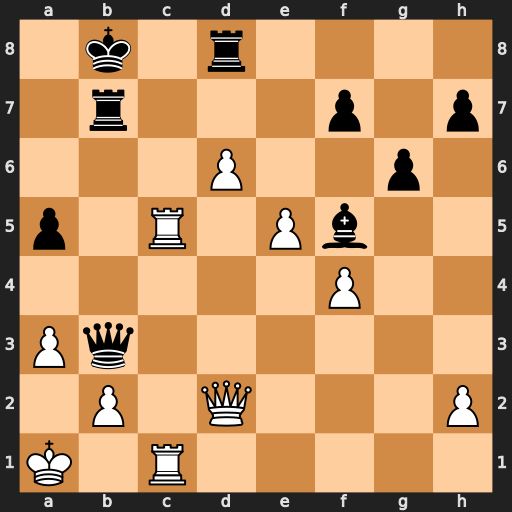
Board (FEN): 1k1r4/1r3p1p/3P2p1/p1R1Pb2/5P2/Pq6/1P1Q3P/K1R5
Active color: w
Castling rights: -
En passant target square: -
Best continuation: d7 Rbxd7 Qxa5 Be6 Rb5+ Qxb5 Qxb5+